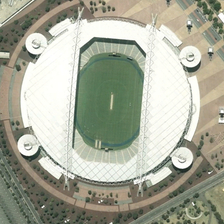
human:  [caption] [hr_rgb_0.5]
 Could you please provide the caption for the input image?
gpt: many sparse green plants are around a stadium .

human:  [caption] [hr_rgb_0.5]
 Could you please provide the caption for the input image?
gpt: many sparse green plants are around a stadium .

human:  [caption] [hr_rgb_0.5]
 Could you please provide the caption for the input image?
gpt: many sparse green plants are around a stadium .

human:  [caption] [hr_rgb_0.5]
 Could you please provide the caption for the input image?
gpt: many sparse green plants are around a stadium .

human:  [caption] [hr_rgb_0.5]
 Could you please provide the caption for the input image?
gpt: many sparse green plants are around a stadium .